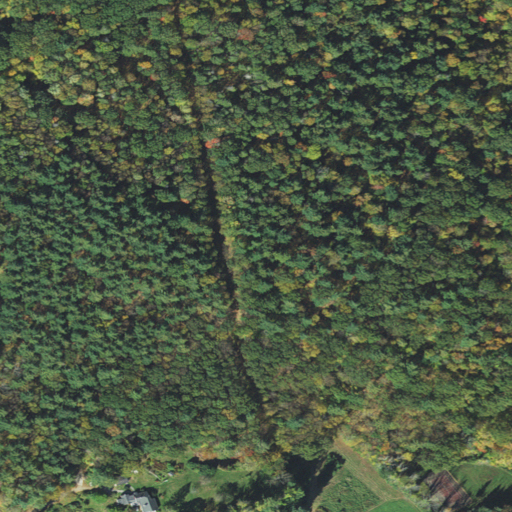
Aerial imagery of mountain in Massachusetts named Potter Hill containing mixed forest, evergreen forest, deciduous forest, pasture, open development, and low intensity development